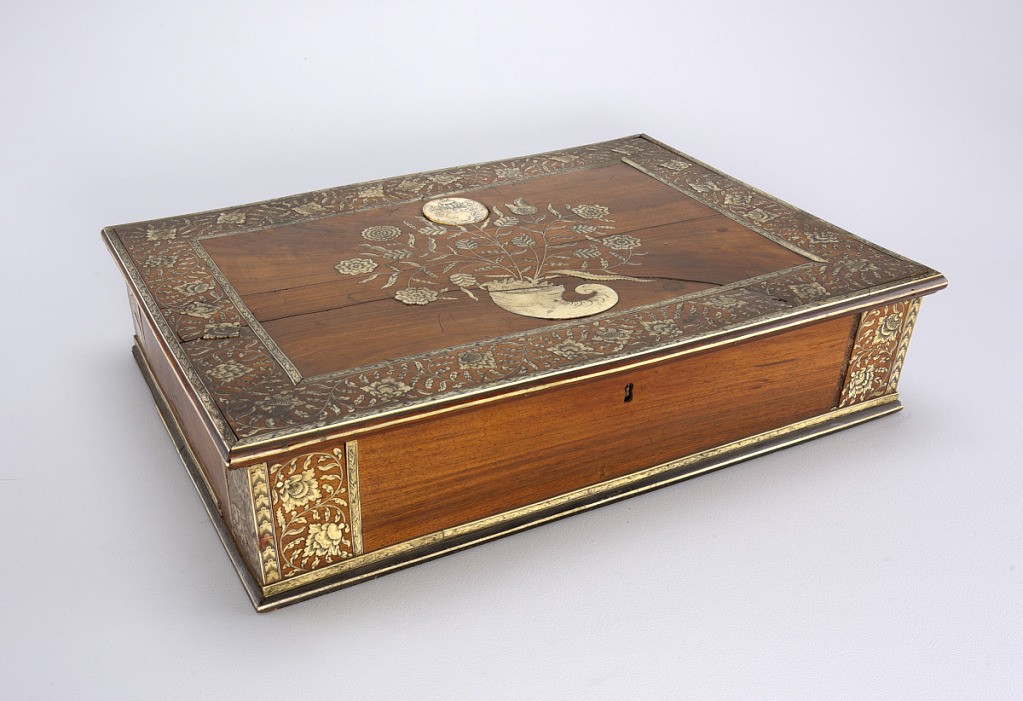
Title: Writing box
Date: ca. 1740
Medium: Wood
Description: Rectangular wooden box with ivory(?) inlay decoration in center showing cornucopia with flowers and medallion; stylized foliate and floral inlaid ivory borders along edges of lid; inlaid ivory bands at edges and corners of box. Possibly for English export.